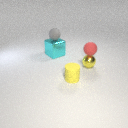
small yellow rubber cylinder in front of small yellow metal sphere